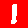
Digit: 1